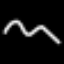
Label: squiggle